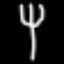
Label: fork